Question: As we know the default icon size for the tabBar is 30x30 point. I have an icon with thin lines and the display property is not that good. Its edge is not sharp. But I find the tabBar icon of music.app is really pretty with sharp edge. Is there any trick I should know? Thanks in advance!

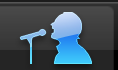
Answer: It's 30x30 points, which could be either 30x30 pixels, or 60x60 pixels, depending if the device has a retina display or not. That image looks to be displayed on a retina device.
If you have an image, for example, named MusicTabIcon.png, have two versions...
1. One @ 30x30 pixels named MusicTabIcon.png
2. One @ 60x60 pixels named MusicTabIcon@2x.png